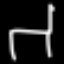
Label: chair